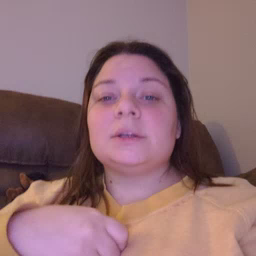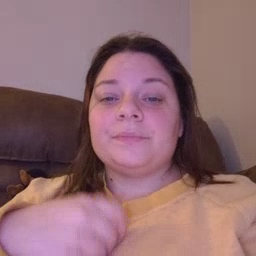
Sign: look